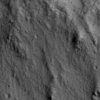
Label: not_dusty